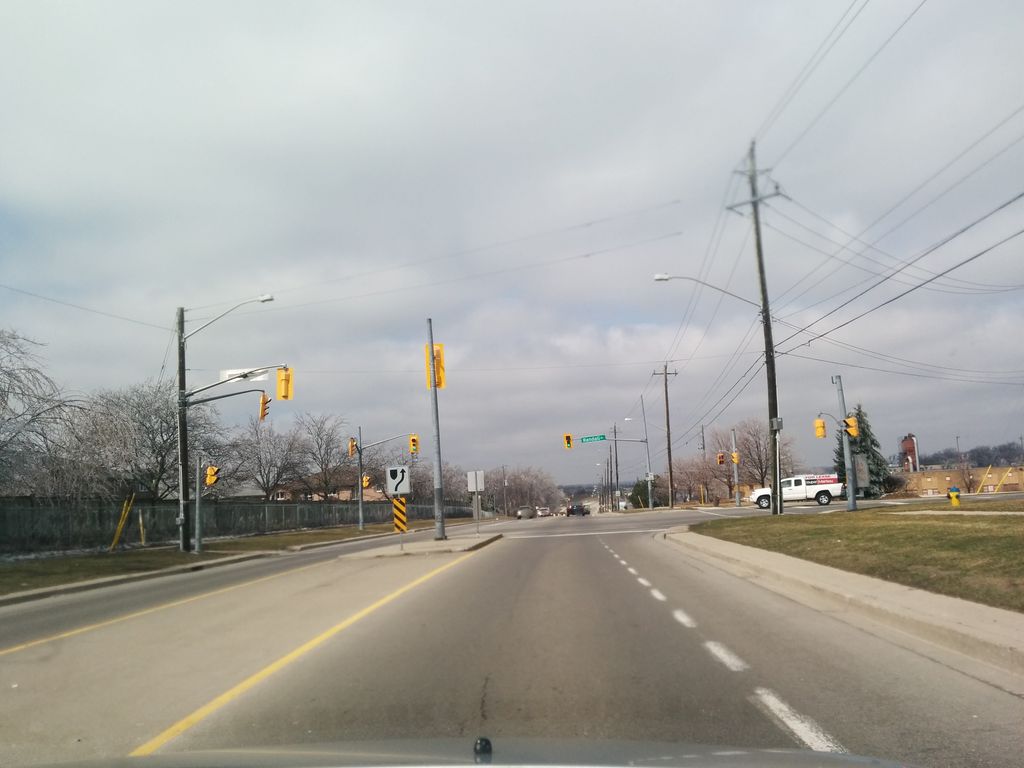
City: kitchener-waterloo